Field crop: maize
Growth stage: 1
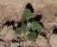
Species: chenopodium